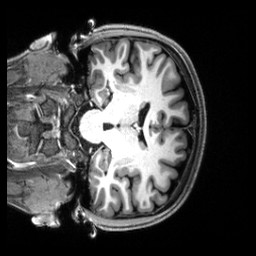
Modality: T1w
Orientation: coronal
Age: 19
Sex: female
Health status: healthy
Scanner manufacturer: siemens
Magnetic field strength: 3 T
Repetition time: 2.5 s
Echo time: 0.00222 s